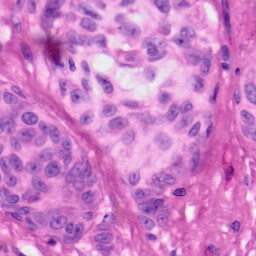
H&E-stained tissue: Skin